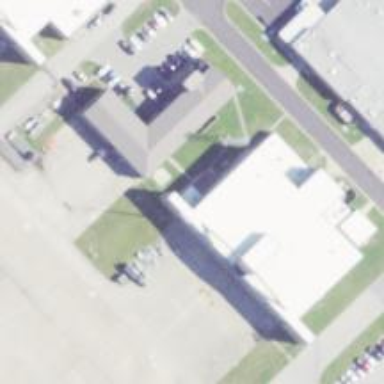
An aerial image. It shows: Hangar building.